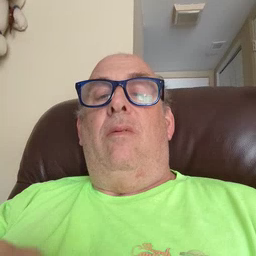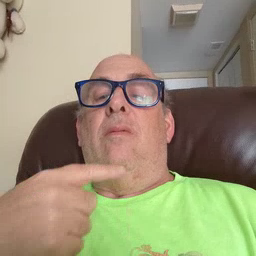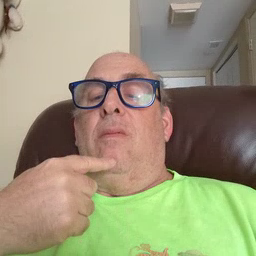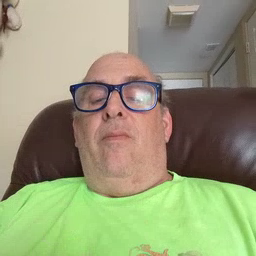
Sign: chin